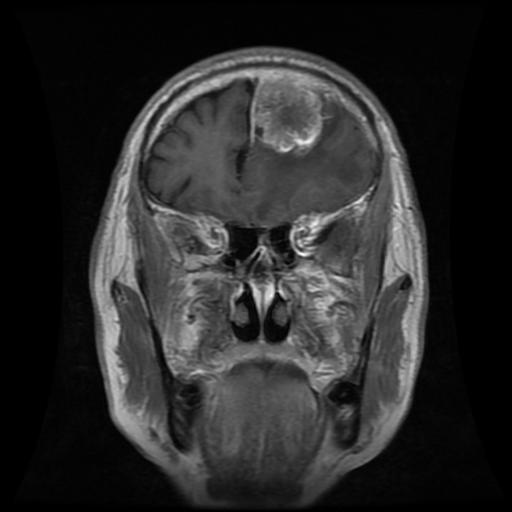
Label: meningioma